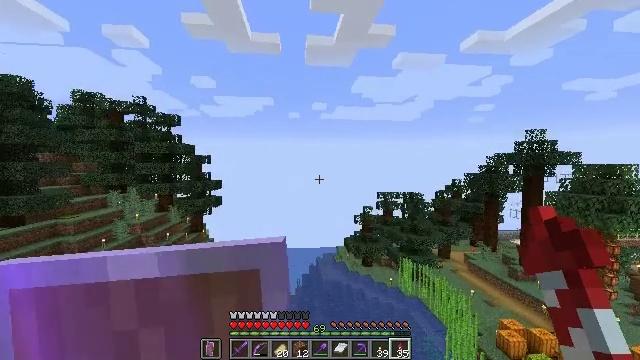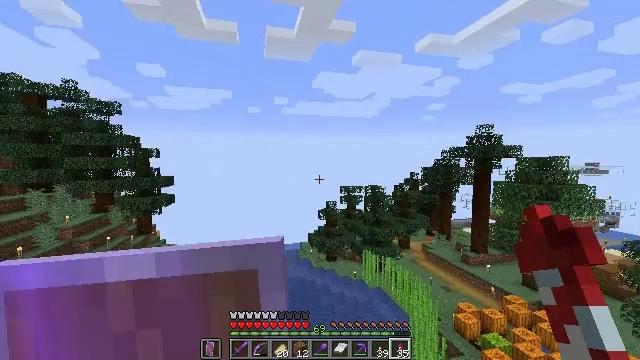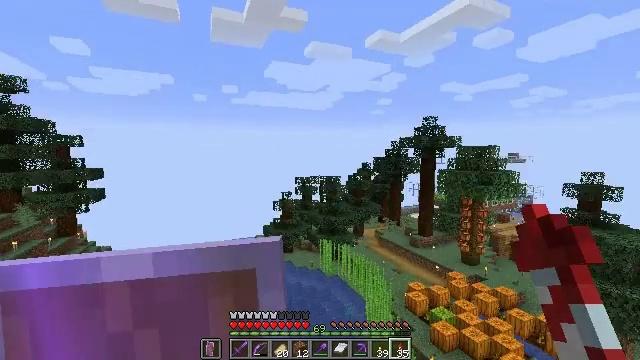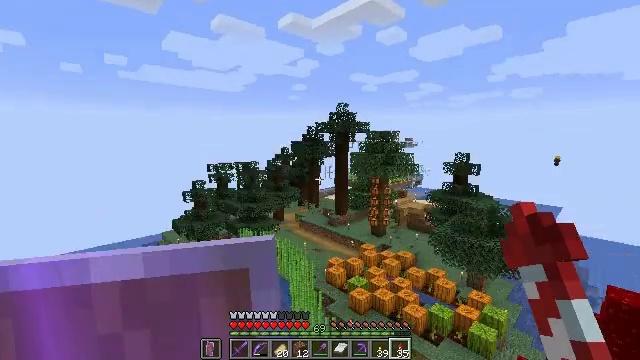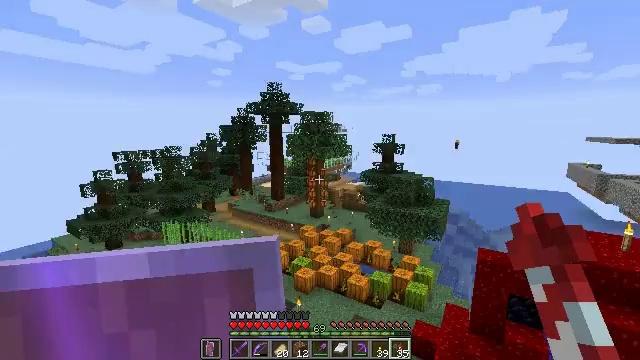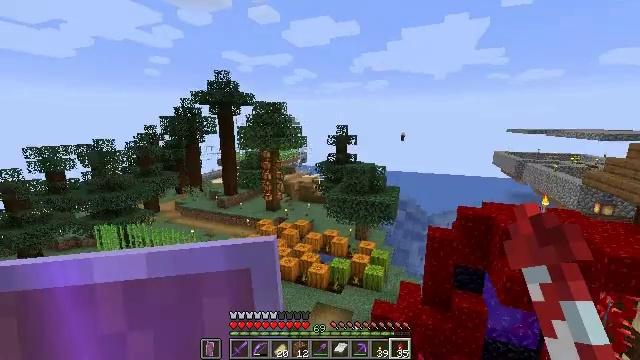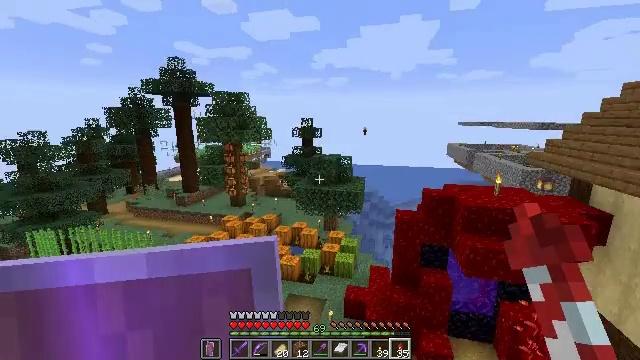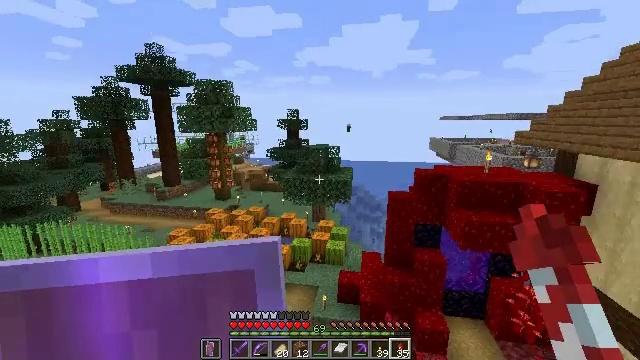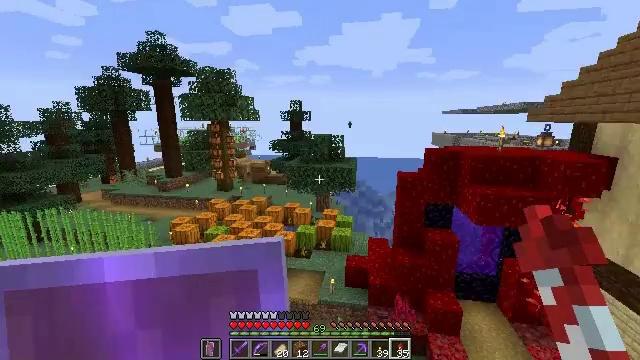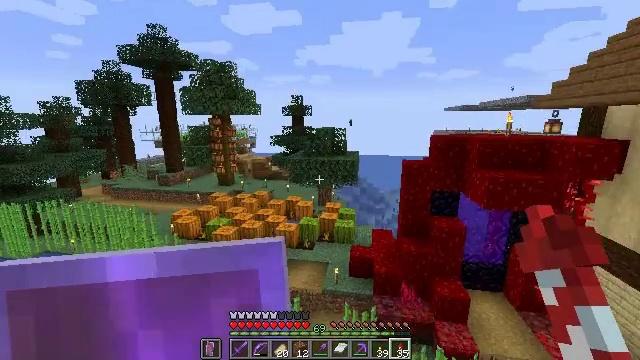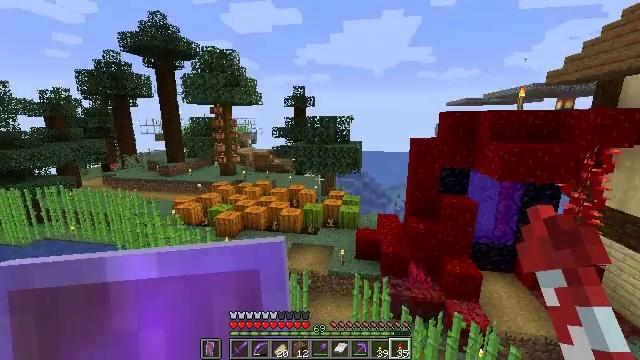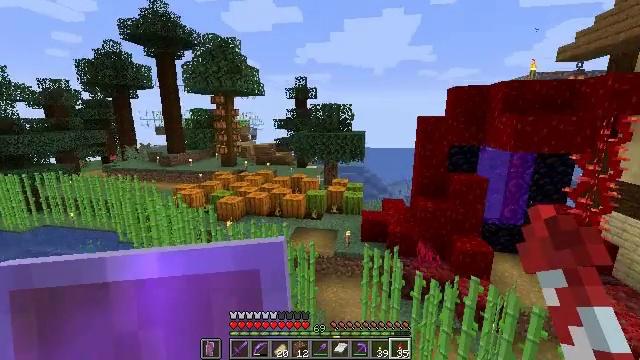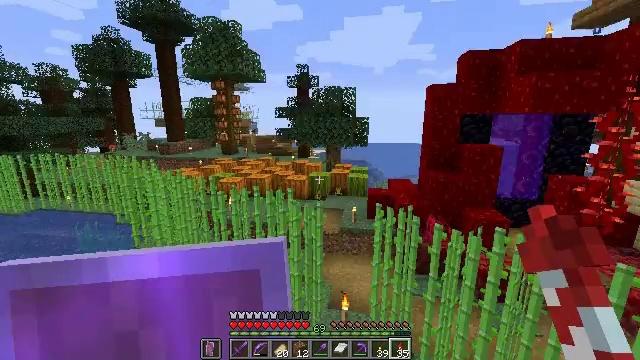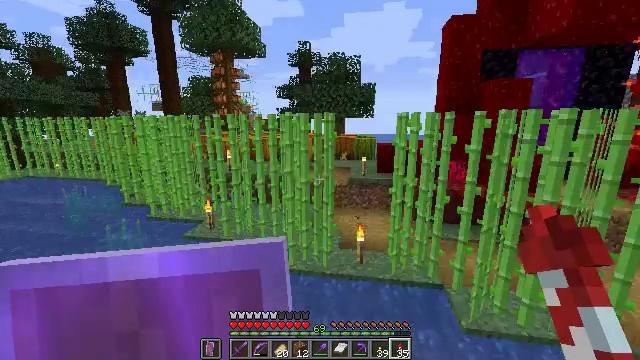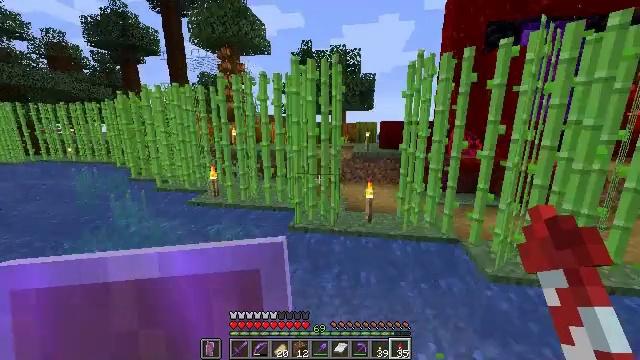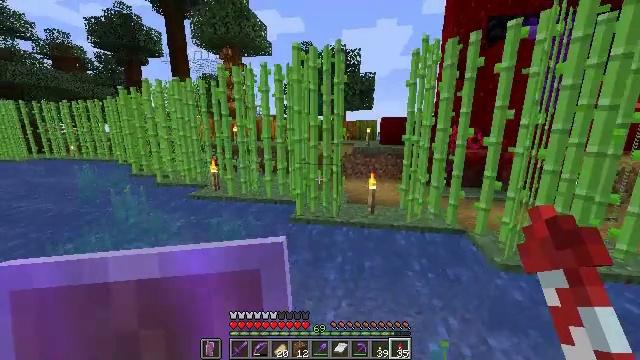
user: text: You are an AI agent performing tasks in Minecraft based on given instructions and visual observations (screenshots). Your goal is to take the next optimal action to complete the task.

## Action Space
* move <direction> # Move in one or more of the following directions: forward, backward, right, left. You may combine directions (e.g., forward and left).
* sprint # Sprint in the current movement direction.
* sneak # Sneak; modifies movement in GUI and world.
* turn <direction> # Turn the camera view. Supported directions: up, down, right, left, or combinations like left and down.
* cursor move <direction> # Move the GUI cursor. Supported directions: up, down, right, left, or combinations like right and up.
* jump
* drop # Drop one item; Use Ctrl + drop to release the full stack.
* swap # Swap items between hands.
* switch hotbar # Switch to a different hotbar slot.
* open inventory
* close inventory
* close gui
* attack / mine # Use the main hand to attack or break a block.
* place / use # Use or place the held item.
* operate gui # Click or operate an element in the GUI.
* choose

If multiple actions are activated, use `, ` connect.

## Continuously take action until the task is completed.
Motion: motion action
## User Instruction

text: craft item air
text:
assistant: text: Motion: turn right
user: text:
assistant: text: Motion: turn right and down
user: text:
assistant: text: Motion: turn right and down
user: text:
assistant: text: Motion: turn right and down
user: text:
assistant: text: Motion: turn right and down
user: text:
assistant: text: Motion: turn right
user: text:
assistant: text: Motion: turn right
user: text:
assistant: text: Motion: no_op
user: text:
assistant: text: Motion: no_op
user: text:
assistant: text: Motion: no_op
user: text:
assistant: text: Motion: jump
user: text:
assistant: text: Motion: sprint, jump
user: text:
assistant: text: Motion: move forward, sprint, jump
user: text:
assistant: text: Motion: move forward, sprint, jump
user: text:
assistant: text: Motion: move forward, sprint, jump
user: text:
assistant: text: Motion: move forward, sprint, turn up, jump
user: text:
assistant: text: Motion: move forward, sprint, turn up, jump
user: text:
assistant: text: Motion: move forward, sprint, turn right and up, jump
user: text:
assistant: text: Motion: move forward, sprint, turn right and up, jump
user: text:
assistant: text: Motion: move forward, sprint, turn up, jump
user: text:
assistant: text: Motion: move forward, sprint, jump
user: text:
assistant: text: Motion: move forward, sprint, turn up, jump
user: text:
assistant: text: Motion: move forward, sprint, turn right and up, jump
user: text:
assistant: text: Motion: move forward, sprint, turn right and up, jump
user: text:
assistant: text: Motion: move forward, sprint, turn right and up, jump
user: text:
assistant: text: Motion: move forward, sprint, jump
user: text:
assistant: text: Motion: move forward, sprint, jump
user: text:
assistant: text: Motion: move forward, sprint, jump
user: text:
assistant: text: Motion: move forward, sprint, jump
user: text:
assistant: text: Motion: move forward, sprint, jump